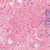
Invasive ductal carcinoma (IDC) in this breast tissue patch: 0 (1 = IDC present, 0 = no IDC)